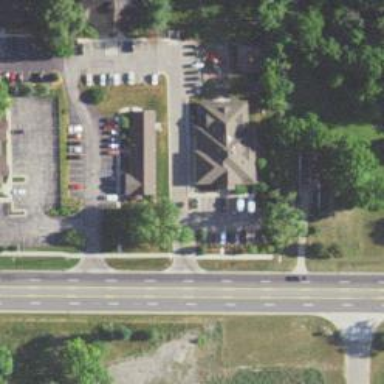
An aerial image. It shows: Veterinary facility.